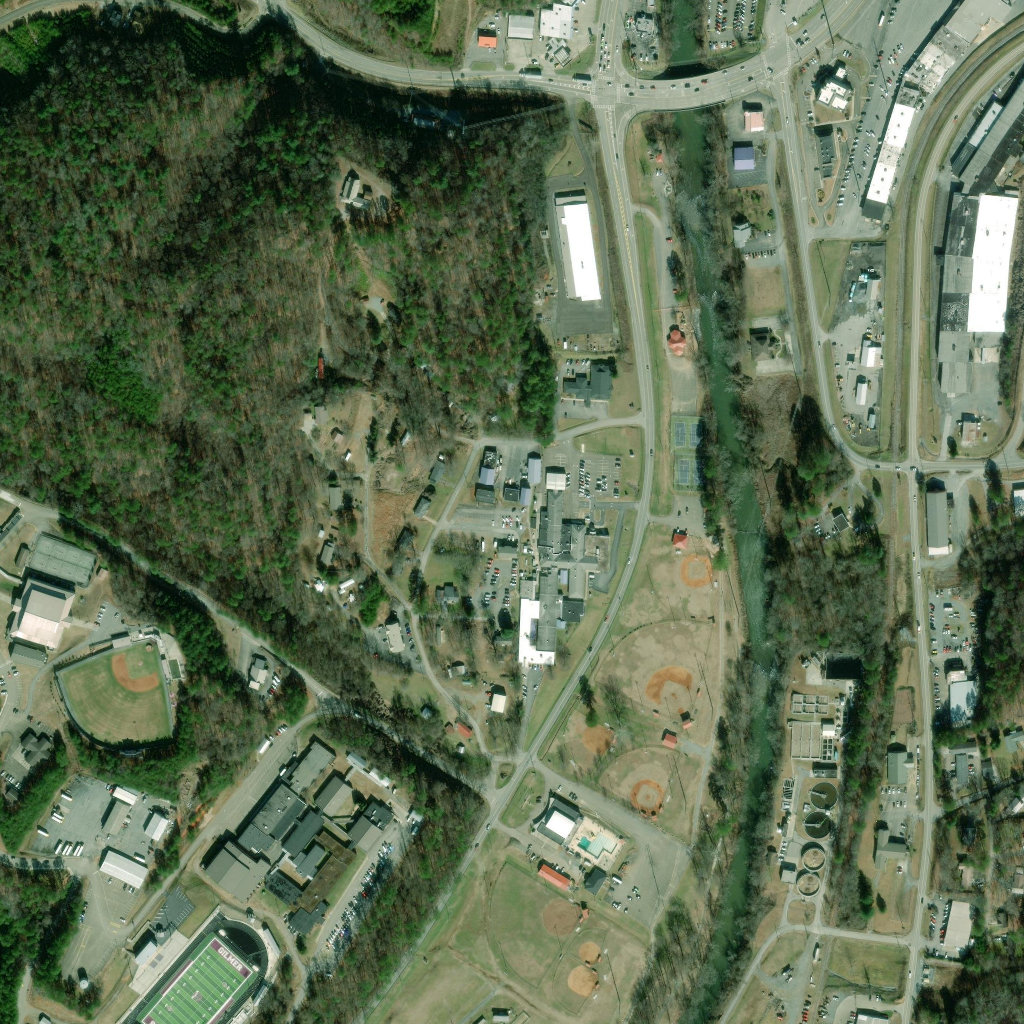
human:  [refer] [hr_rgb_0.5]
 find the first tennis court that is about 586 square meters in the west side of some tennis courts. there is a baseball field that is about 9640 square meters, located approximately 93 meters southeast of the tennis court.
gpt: <box>[[2, 52, 5, 56, 0]]</box>